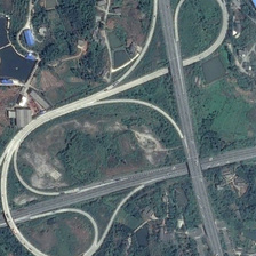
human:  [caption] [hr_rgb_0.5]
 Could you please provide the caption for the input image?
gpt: viaduct is located in dark green vegetation area .

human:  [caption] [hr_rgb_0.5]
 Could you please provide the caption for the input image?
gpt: a pool with black water in side while surrounded by many dark green plants .

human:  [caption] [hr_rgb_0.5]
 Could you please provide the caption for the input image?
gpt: a viaduct divided into some beige ring area and two gray straight viaduct .

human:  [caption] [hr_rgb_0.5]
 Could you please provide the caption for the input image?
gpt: The viaduct passes through dark green plants and dark brown soil.

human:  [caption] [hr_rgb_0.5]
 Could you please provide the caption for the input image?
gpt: The viaduct passes through dark green plants and dark brown land.